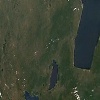
Label: land